The image folds the raw vibration samples of a bearing signal into a 2-D grayscale square (signal-to-image encoding). Determine the bearing's health state. Answer with exactly one of: normal, inner_race, outer_race, ball.
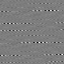
Answer: outer_race